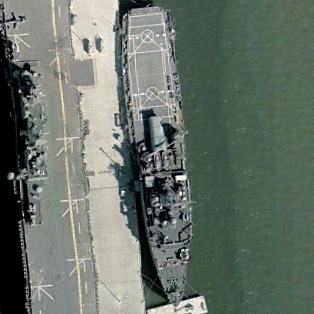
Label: combat